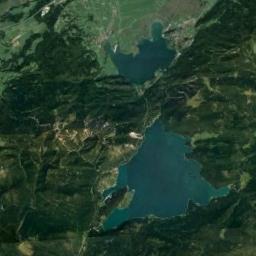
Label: lake